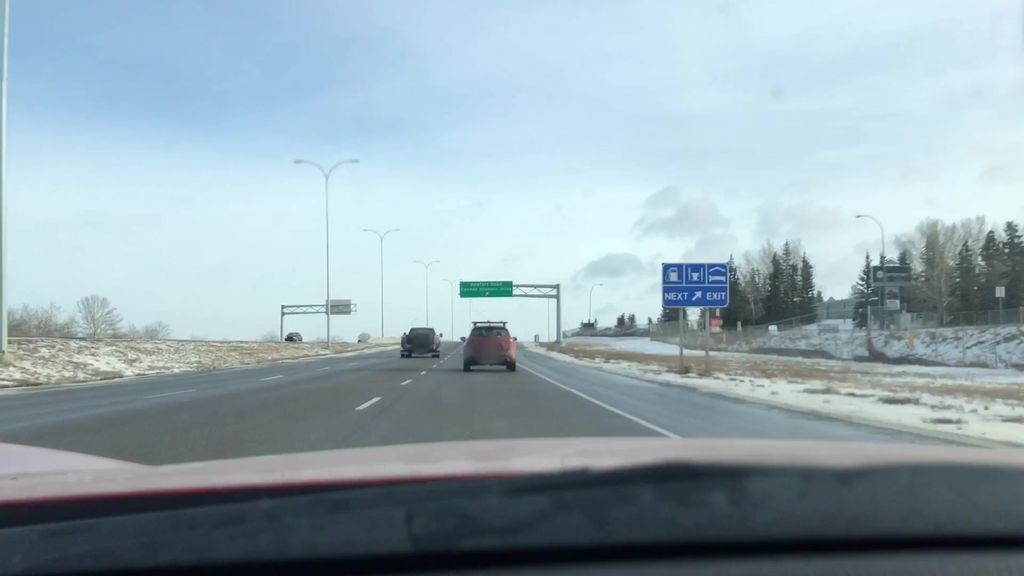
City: calgary